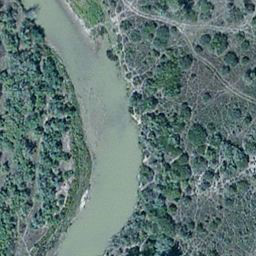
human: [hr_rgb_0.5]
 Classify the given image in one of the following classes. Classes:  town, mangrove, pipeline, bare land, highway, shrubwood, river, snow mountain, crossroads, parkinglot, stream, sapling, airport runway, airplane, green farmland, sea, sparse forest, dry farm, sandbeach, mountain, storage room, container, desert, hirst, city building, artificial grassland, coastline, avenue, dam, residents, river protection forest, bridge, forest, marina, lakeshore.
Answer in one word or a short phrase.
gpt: river